Question: I have a TreeView which is going to contain many different kinds of tree nodes with context menus. The context menus for the different types of tree nodes will be different, but will also share some sections. I only want to define the common menu sections once. I therefore define some common arrays of menu items as a resource, and then pull them into each context menu using a CompositeCollection. A very simple example of my scenario is as follows:
'''
<Window x:Class="TreeViewCompositeContextMenuProblem.MainWindow"
xmlns="http://schemas.microsoft.com/winfx/2006/xaml/presentation"
xmlns:x="http://schemas.microsoft.com/winfx/2006/xaml"
xmlns:local="clr-namespace:TreeViewCompositeContextMenuProblem"
xmlns:sys="clr-namespace:System;assembly=mscorlib"
Title="MainWindow" Height="350" Width="525">
<Window.Resources>
<x:Array x:Key="EditMenuItems" Type="{x:Type MenuItem}">
<MenuItem Header="Copy" />
<MenuItem Header="Paste" />
<MenuItem Header="Delete" />
</x:Array>
<x:Array x:Key="CommonMenuItems" Type="{x:Type MenuItem}">
<MenuItem Header="View properties" />
</x:Array>
<HierarchicalDataTemplate DataType="{x:Type local:ItemViewModel}" ItemsSource="{Binding Path=Children}">
<TextBlock Text="{Binding Path=Name}">
<TextBlock.ContextMenu>
<ContextMenu>
<ContextMenu.ItemsSource>
<CompositeCollection>
<CollectionContainer Collection="{StaticResource EditMenuItems}" />
<Separator />
<CollectionContainer Collection="{StaticResource CommonMenuItems}" />
</CompositeCollection>
</ContextMenu.ItemsSource>
</ContextMenu>
</TextBlock.ContextMenu>
</TextBlock>
</HierarchicalDataTemplate>
</Window.Resources>
<Grid>
<TreeView Name="treeView">
</TreeView>
</Grid>
</Window>
'''
where the ItemViewModel is simply defined as
'''
public class ItemViewModel
{
public ObservableCollection<ItemViewModel> Children {get; set; }
public string Name {get;set;}
public ItemViewModel(string name)
{
Children = new ObservableCollection<ItemViewModel>();
Name = name;
}
}
'''
I then bind the treeView as follows:
'''
var vm = new ItemViewModel("root");
var a = new ItemViewModel("a");
var b = new ItemViewModel("b");
var c = new ItemViewModel("c");
vm.Children.Add(a);
vm.Children.Add(b);
b.Children.Add(c);
treeView.ItemsSource = new List<ItemViewModel>() { vm };
'''
Now, if, when running the application, I open the context menu on item "a", then on item "b" and then on item "a" again, I get the following result:

I guess my use of CompositeCollection introduces some kind of sharing which does not play well with data templates. Does anyone know what goes wrong here?
Thanks!
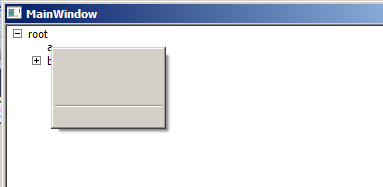
Answer: Context menus are managed better if they are among contexual visuals provided that their underlying items source is shared list of menu items (like your case). So basically in your case the context menu should be declared as a static resource and then shared between all text blocks individually.
'''
<Window.Resources>
....
<ContextMenu x:Key="MyContextMenu">
<ContextMenu.ItemsSource>
<CompositeCollection>
<CollectionContainer
Collection="{StaticResource EditMenuItems}" />
<Separator />
<CollectionContainer
Collection="{StaticResource CommonMenuItems}" />
</CompositeCollection>
</ContextMenu.ItemsSource>
</ContextMenu>
<HierarchicalDataTemplate
DataType="{x:Type local:ItemViewModel}"
ItemsSource="{Binding Path=Children}">
<TextBlock Text="{Binding Path=Name}"
ContextMenu="{StaticResource MyContextMenu}">
....
</HierarchicalDataTemplate>
</Window.Resources>
'''